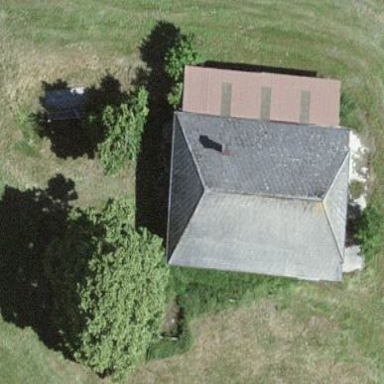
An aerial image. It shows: Rural barn.